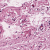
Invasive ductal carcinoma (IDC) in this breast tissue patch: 0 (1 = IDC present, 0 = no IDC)